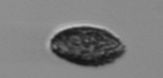
Label: Pseudochattonella_farcimen